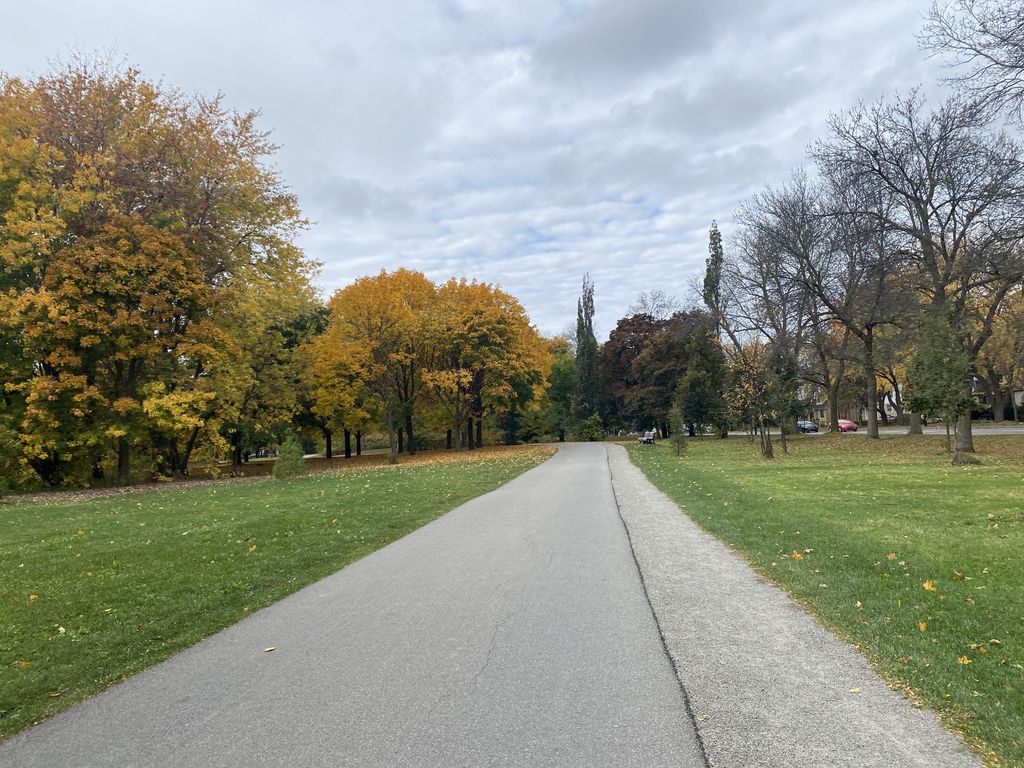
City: montreal